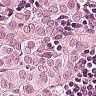
Metastatic tissue present: yes